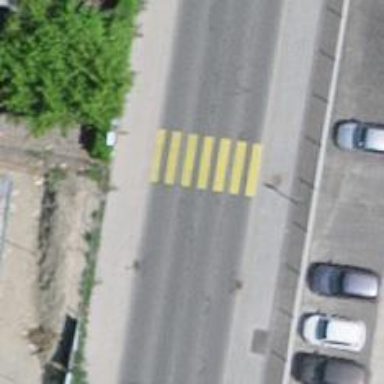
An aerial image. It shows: Uncontrolled crossing on the road.